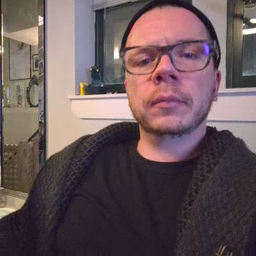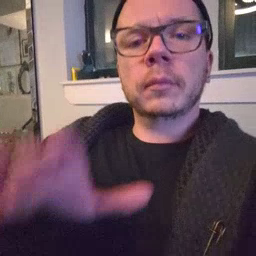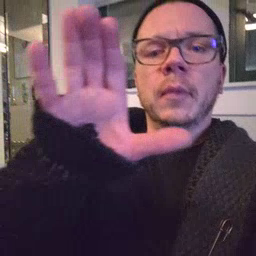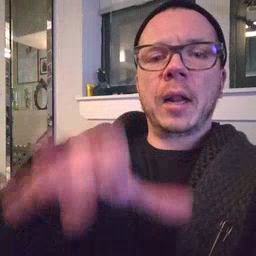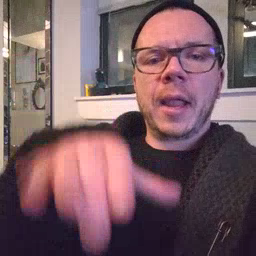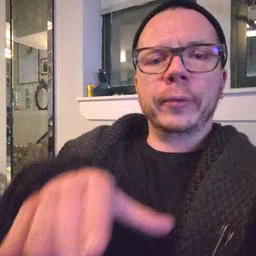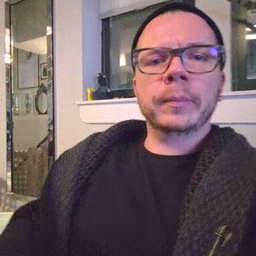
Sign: alligator